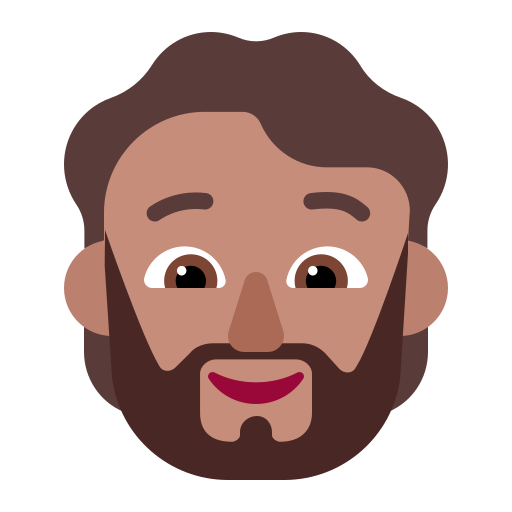
person beard flat